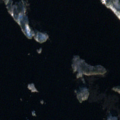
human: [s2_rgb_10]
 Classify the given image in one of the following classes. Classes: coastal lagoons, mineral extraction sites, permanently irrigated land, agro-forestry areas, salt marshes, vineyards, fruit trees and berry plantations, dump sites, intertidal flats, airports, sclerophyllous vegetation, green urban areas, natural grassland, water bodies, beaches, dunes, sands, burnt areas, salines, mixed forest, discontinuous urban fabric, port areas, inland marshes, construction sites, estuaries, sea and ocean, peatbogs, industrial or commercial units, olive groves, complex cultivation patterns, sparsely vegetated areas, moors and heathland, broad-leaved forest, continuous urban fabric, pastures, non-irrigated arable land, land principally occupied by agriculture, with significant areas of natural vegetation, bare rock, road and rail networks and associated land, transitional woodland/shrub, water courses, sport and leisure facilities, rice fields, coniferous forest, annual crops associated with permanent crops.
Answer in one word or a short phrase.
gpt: coniferous forest, mixed forest, water bodies